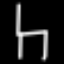
Label: chair